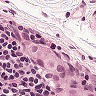
Metastatic tissue present: yes